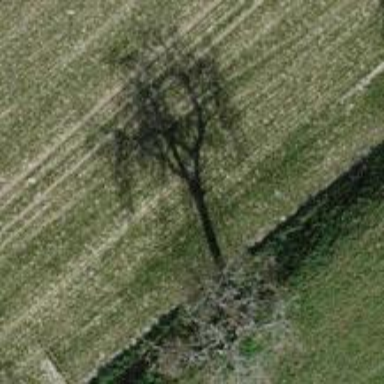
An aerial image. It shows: Beautiful tree in nature.